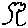
Label: tree